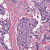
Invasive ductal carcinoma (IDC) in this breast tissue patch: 1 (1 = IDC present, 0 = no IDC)